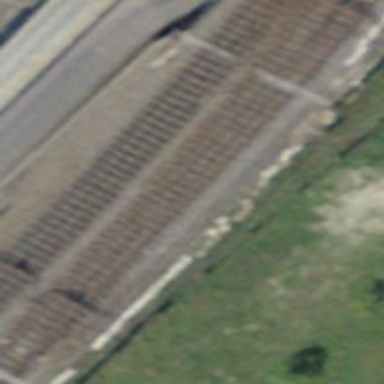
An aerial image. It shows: Bridge with single railway track electrified by contact line.